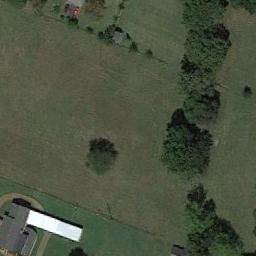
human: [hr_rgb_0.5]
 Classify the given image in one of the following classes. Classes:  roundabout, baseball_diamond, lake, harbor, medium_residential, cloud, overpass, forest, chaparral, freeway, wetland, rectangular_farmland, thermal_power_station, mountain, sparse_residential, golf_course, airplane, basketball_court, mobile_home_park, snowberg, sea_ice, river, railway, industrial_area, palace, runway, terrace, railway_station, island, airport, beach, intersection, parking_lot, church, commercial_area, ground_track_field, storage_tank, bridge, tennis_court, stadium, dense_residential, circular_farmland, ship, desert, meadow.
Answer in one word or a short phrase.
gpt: meadow